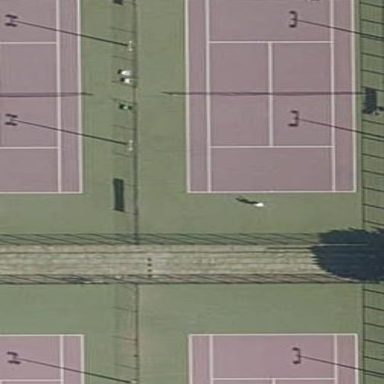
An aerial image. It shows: Tennis court on pitch.